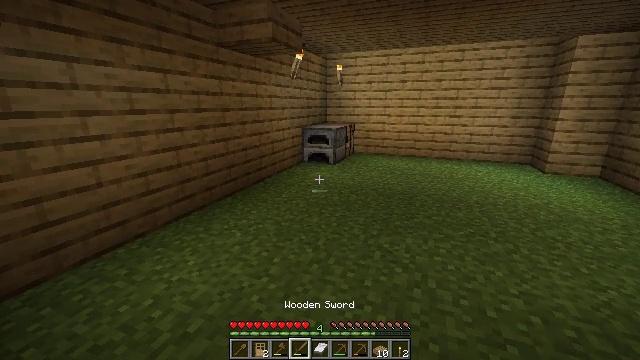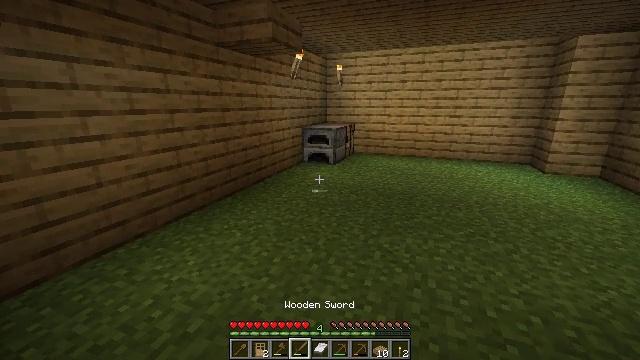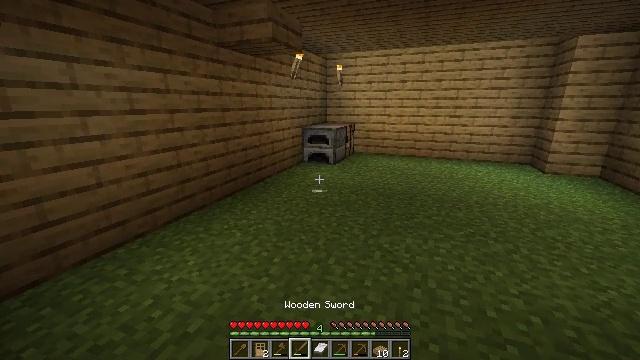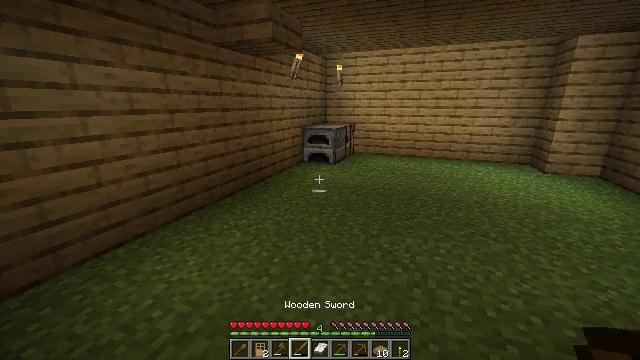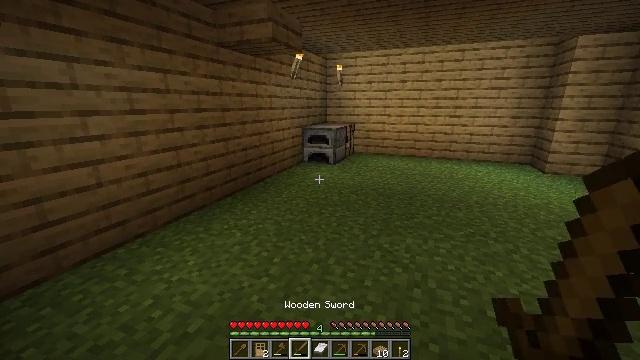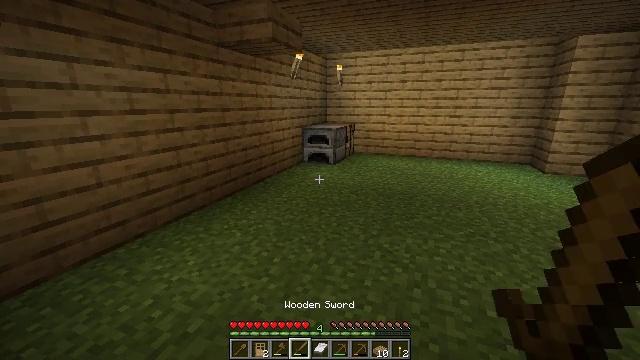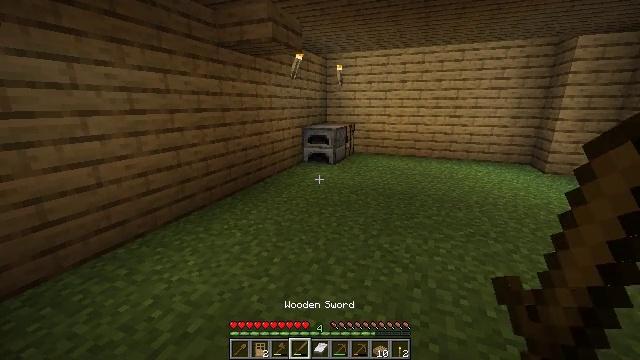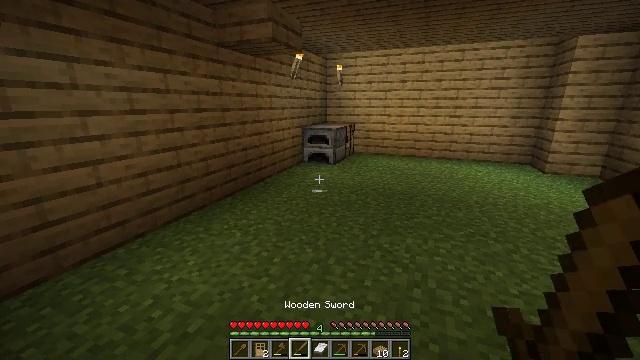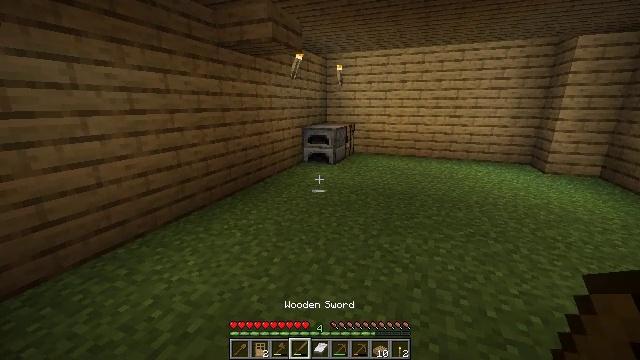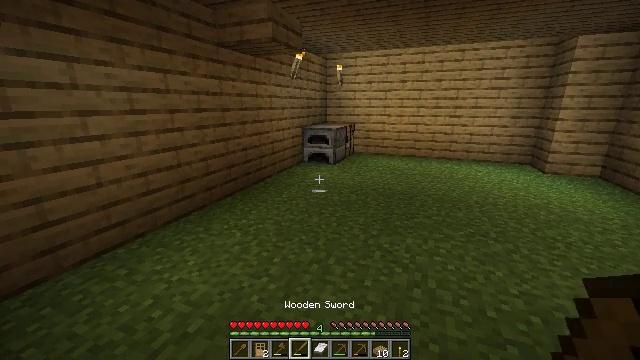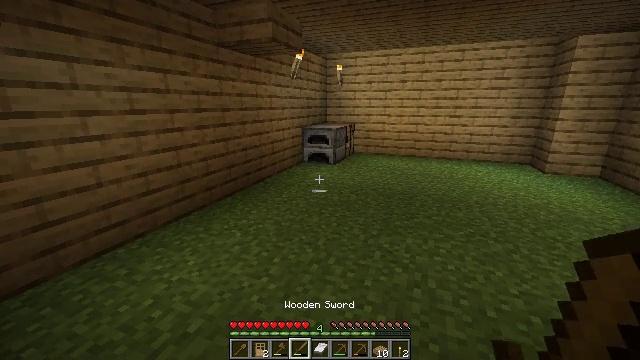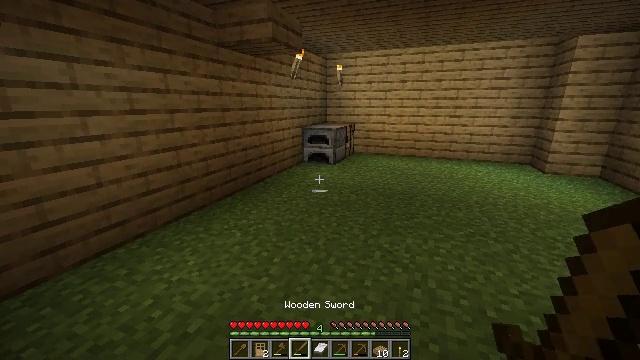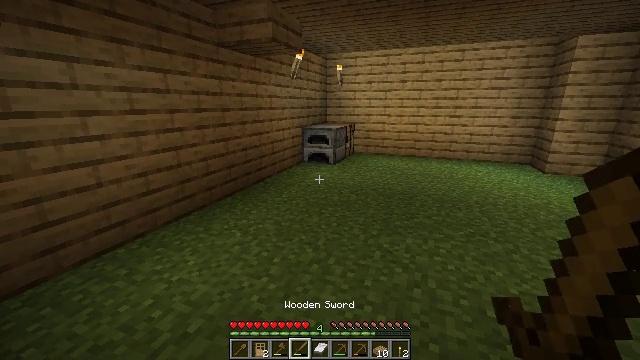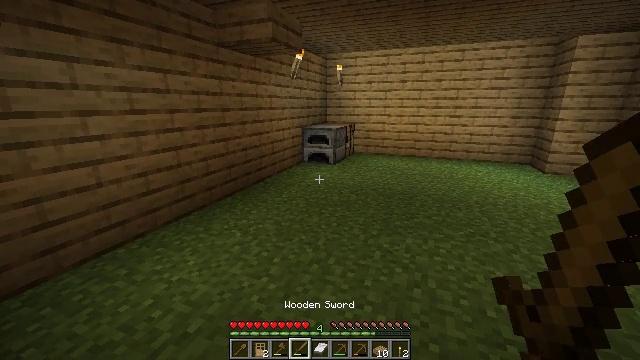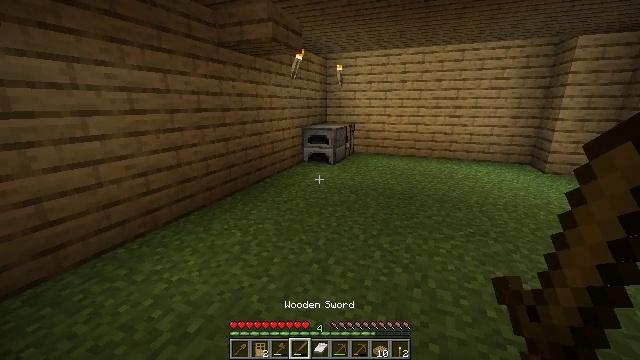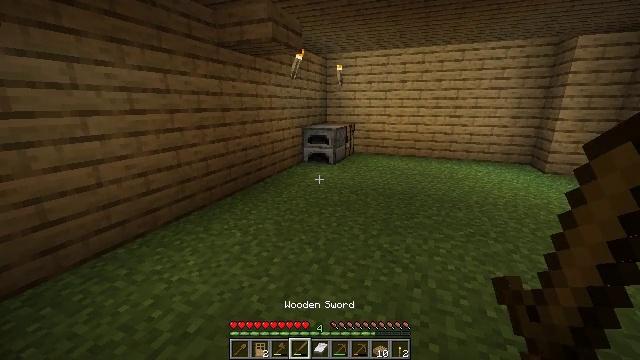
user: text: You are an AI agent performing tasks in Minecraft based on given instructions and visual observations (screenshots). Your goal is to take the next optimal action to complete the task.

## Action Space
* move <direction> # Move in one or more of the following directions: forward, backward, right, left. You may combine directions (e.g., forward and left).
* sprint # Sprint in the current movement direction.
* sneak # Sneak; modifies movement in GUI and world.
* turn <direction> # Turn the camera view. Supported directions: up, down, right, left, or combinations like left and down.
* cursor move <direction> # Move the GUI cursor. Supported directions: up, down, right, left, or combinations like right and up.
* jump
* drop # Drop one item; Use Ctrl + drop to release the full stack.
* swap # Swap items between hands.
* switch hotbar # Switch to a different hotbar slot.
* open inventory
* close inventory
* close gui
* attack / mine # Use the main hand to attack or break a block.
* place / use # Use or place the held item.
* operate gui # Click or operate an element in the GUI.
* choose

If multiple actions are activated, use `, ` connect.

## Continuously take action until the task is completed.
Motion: motion action
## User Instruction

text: Reclaim the oak slab from a structure.
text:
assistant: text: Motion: switch to hotbar 4
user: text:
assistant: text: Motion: switch to hotbar 4
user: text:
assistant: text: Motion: no_op
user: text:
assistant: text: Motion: no_op
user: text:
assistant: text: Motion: no_op
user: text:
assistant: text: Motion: no_op
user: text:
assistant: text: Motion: no_op
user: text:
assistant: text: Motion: no_op
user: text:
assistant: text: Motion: no_op
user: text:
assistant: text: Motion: no_op
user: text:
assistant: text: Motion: no_op
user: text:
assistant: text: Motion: no_op
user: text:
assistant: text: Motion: no_op
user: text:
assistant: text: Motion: no_op
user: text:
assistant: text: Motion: no_op
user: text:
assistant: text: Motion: no_op
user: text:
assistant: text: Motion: no_op
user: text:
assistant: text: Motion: no_op
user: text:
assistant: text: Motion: no_op
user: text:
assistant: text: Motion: switch to hotbar 5
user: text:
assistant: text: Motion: switch to hotbar 5
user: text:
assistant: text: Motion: switch to hotbar 5
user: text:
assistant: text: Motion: switch to hotbar 5
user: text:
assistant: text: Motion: switch to hotbar 5
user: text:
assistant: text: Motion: no_op
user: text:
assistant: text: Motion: no_op
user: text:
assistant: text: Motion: no_op
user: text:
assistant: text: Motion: no_op
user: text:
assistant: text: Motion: no_op
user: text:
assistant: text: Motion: no_op